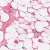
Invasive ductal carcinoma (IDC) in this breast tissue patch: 0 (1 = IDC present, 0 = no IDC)